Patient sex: F
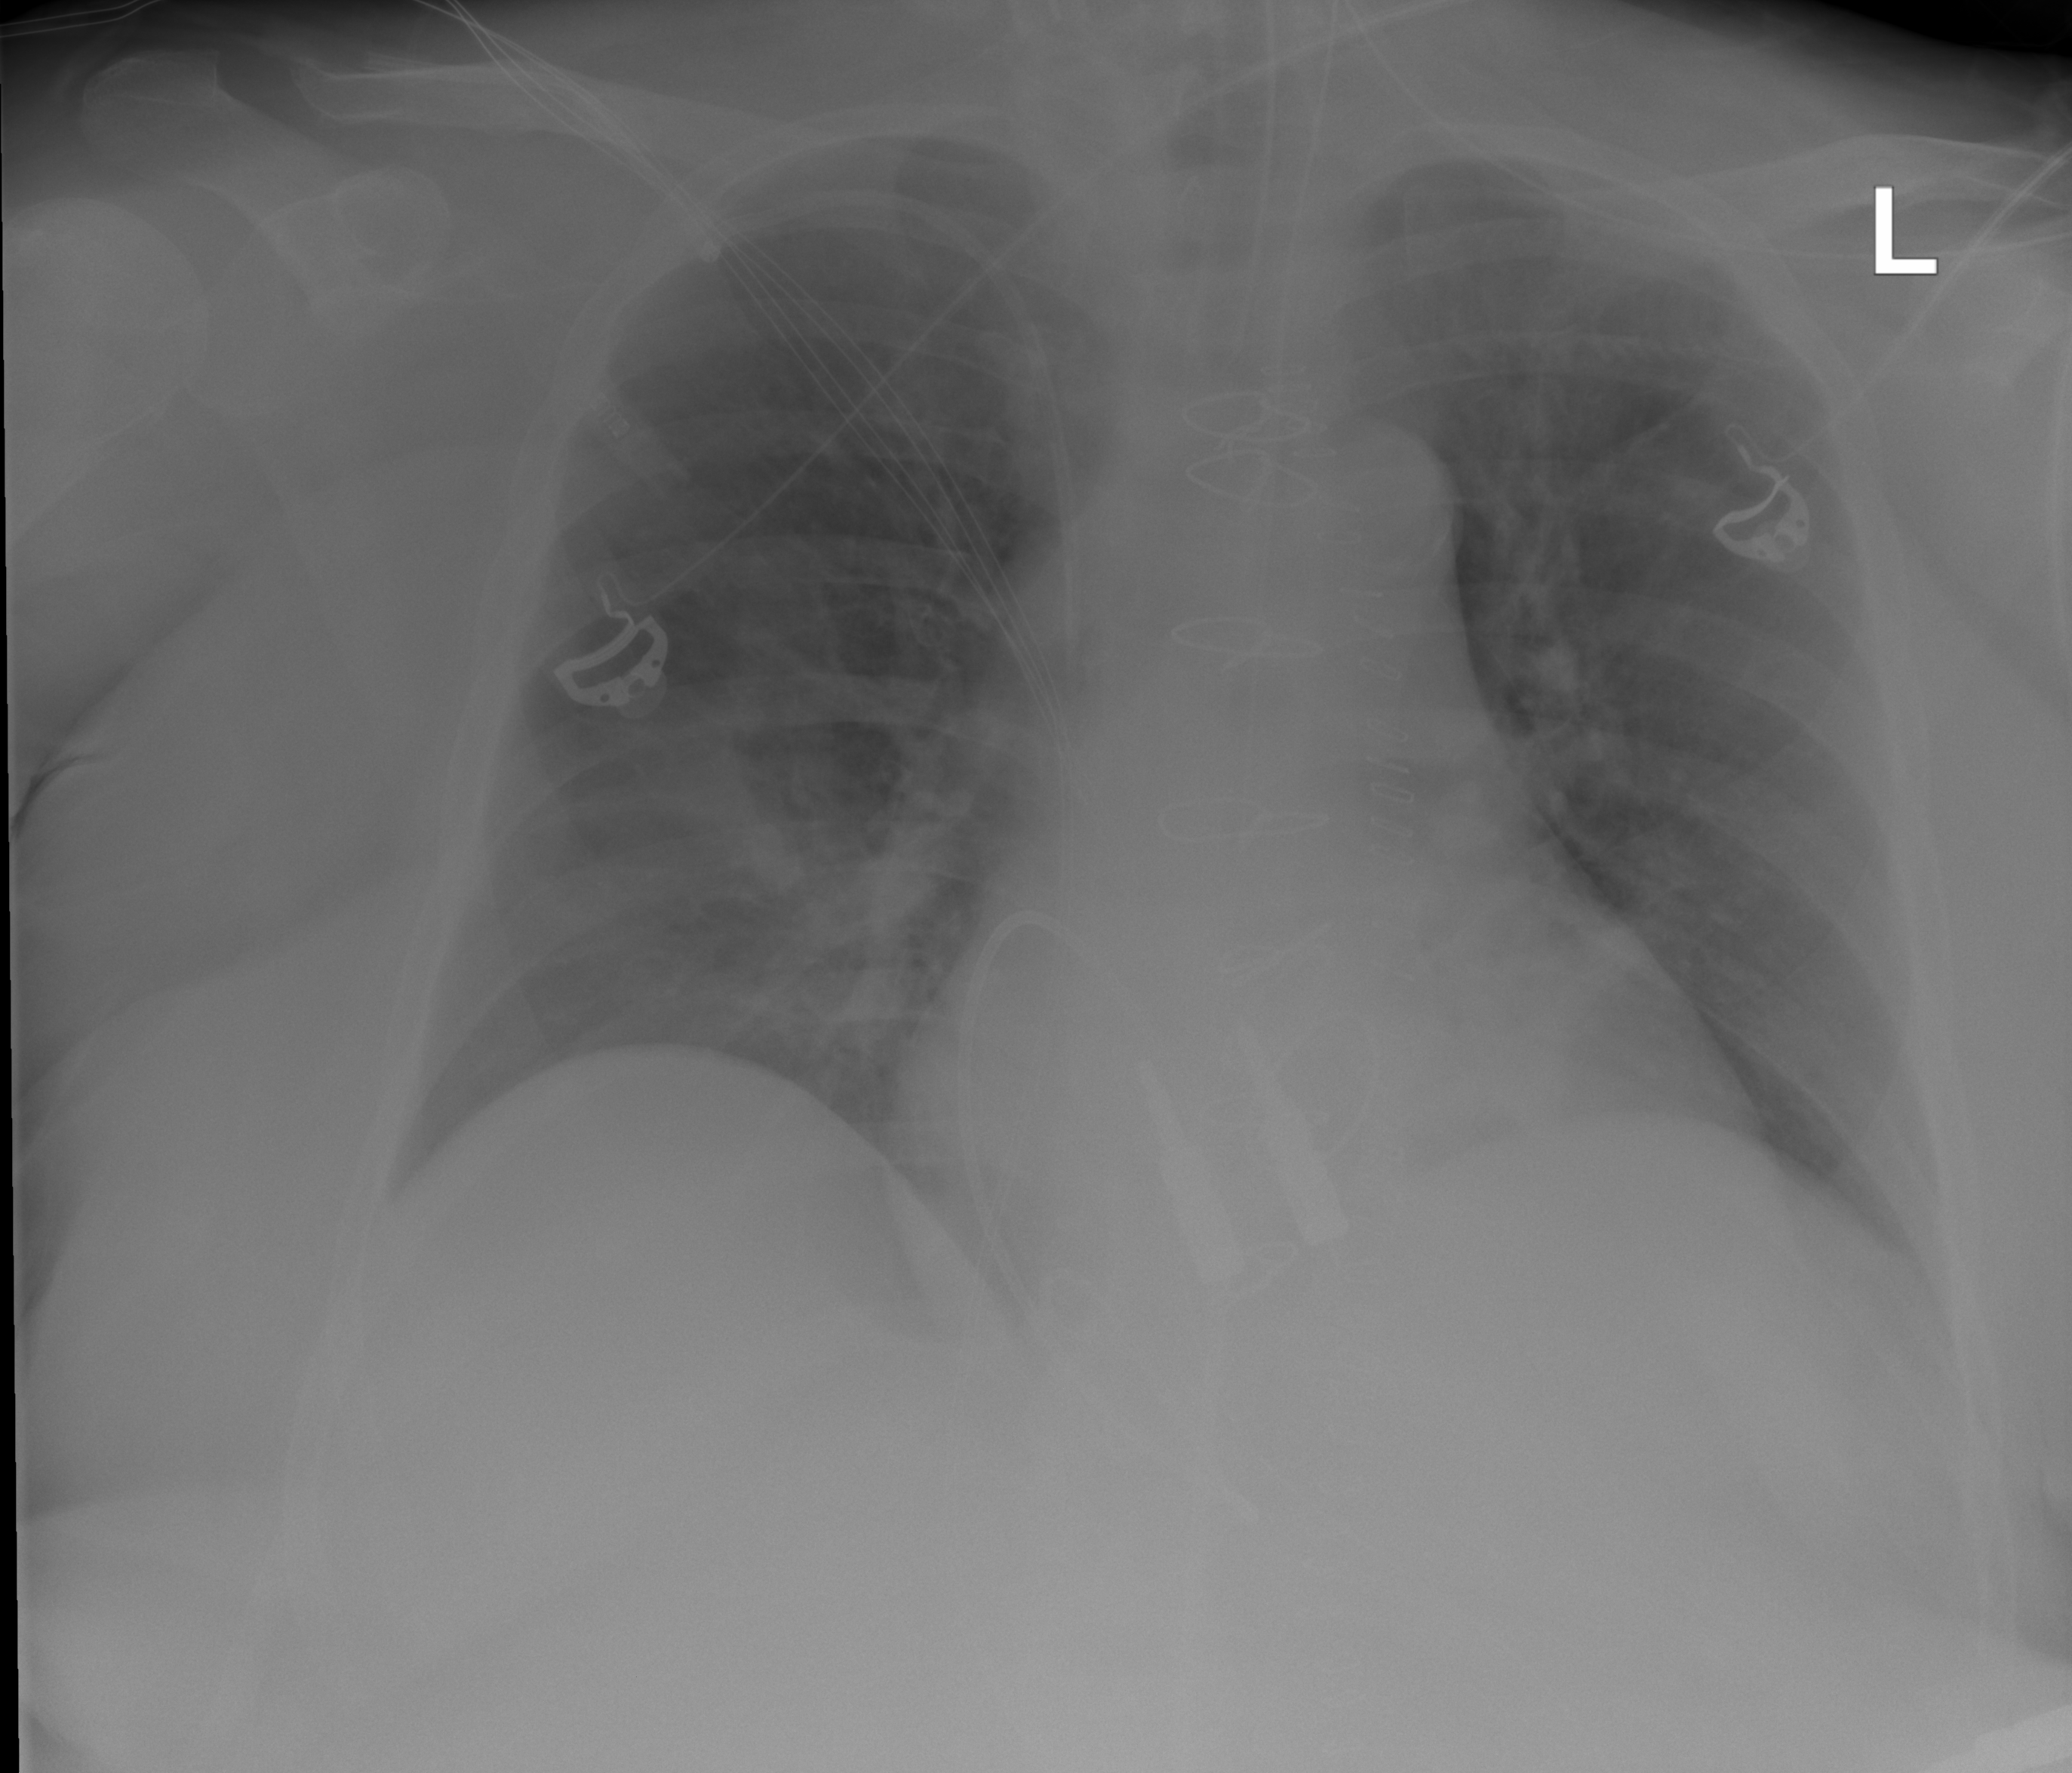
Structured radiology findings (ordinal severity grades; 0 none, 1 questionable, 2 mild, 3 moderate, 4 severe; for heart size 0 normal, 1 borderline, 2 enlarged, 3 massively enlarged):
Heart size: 0
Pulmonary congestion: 1
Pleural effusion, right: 0
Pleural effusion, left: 0
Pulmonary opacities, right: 0
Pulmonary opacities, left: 0
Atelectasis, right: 0
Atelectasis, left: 0